Question: I am fairly new to C++.
I want to write plugins for an application called <URL>.
Maxon, the maker of C4D, provides an API for doing this. The header-files are located in a special folder.
The "cinema4dskd" is a Visual Studio project containing sample plugins. Within this project there is another subproject called .

The sub project seems to be a link to a file that is present on my localdrive but it is not within the cinema4dsdk.vcproj.
All files within the project are located in a folder in the Cinema 4D installation path also called .
It is full of header and .cpp files.
This is basically what I need to compile plugins for Cinema 4D, including "c4d.h" in my source code.
But this is where the problems start.
I'm trying to compile a plugin within Code::Blocks, I have added all paths to "c4d.h", etc. But every compiler (gcc, and even msvc !) tell me thousands of warnings about:
And finally an error that 'C4DGLuint' isn't declared. Why does it work in VC++ but not with any other compiler ? I must have missed something, but I really don't know what.
I don't think I am allowed to share this project, as the is owned by Maxon GmbH, but if you really need it I beg you to download the Cinema 4D Demo version where the project is included.
Tell me if you need any further information, I hope you have an idea what may be missing. Why the heck can VC++ compile the Plugins right, but I can't using the command-line or any other IDE ?
Thank you very much.
Niklas
Example of error:
> C:\Users\niklas\Documents\CodeBlocks\Cinema4D\_api\src\gui.h|690|warning: multi-character character constant|
C:\Users\niklas\Documents\CodeBlocks\Cinema4D\_api\src\gui.h|693|warning: multi-character character constant|
'''
690: BFM_SETVIEWPORTORIGIN = 'cORG',
691: BFM_SETVIEWPORTORIGIN_X=1,
692: BFM_SETVIEWPORTORIGIN_Y=2,
693: BFM_SETVIEWPORTSIZE = 'cSIZ',
'''
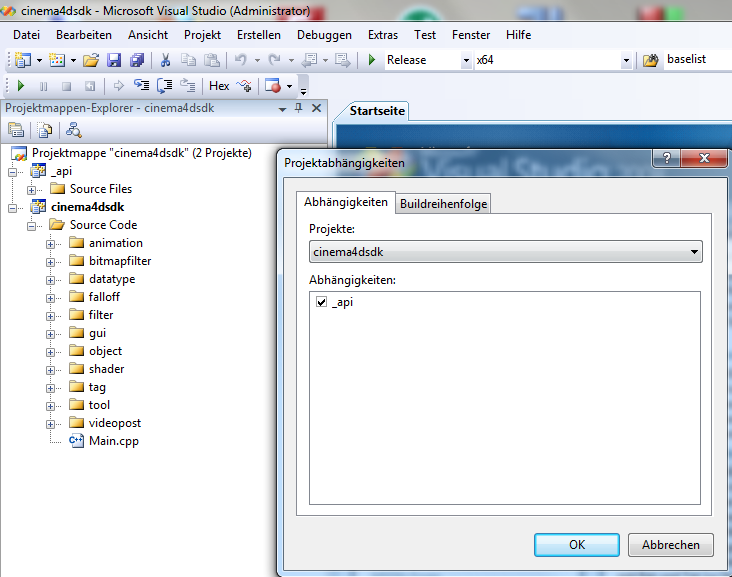
Answer: '''
'cORG'
'''
is a so-called multi character literal. Its value does not fit into a 'char' variable, you will need an 'int' to hold it, and according to this post
<URL>
it is compiler-specific how this thing is interpreted. Seems the other compiler you have tested does not support those kind of literals.